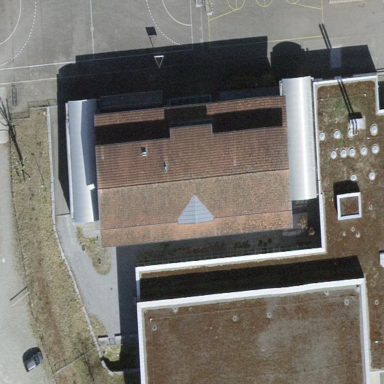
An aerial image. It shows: School building.